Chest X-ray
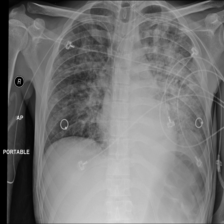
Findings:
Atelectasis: negative
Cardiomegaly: negative
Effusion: positive
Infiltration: positive
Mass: negative
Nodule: positive
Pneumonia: negative
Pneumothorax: negative
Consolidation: negative
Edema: negative
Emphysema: negative
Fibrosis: negative
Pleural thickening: negative
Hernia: negative